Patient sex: M
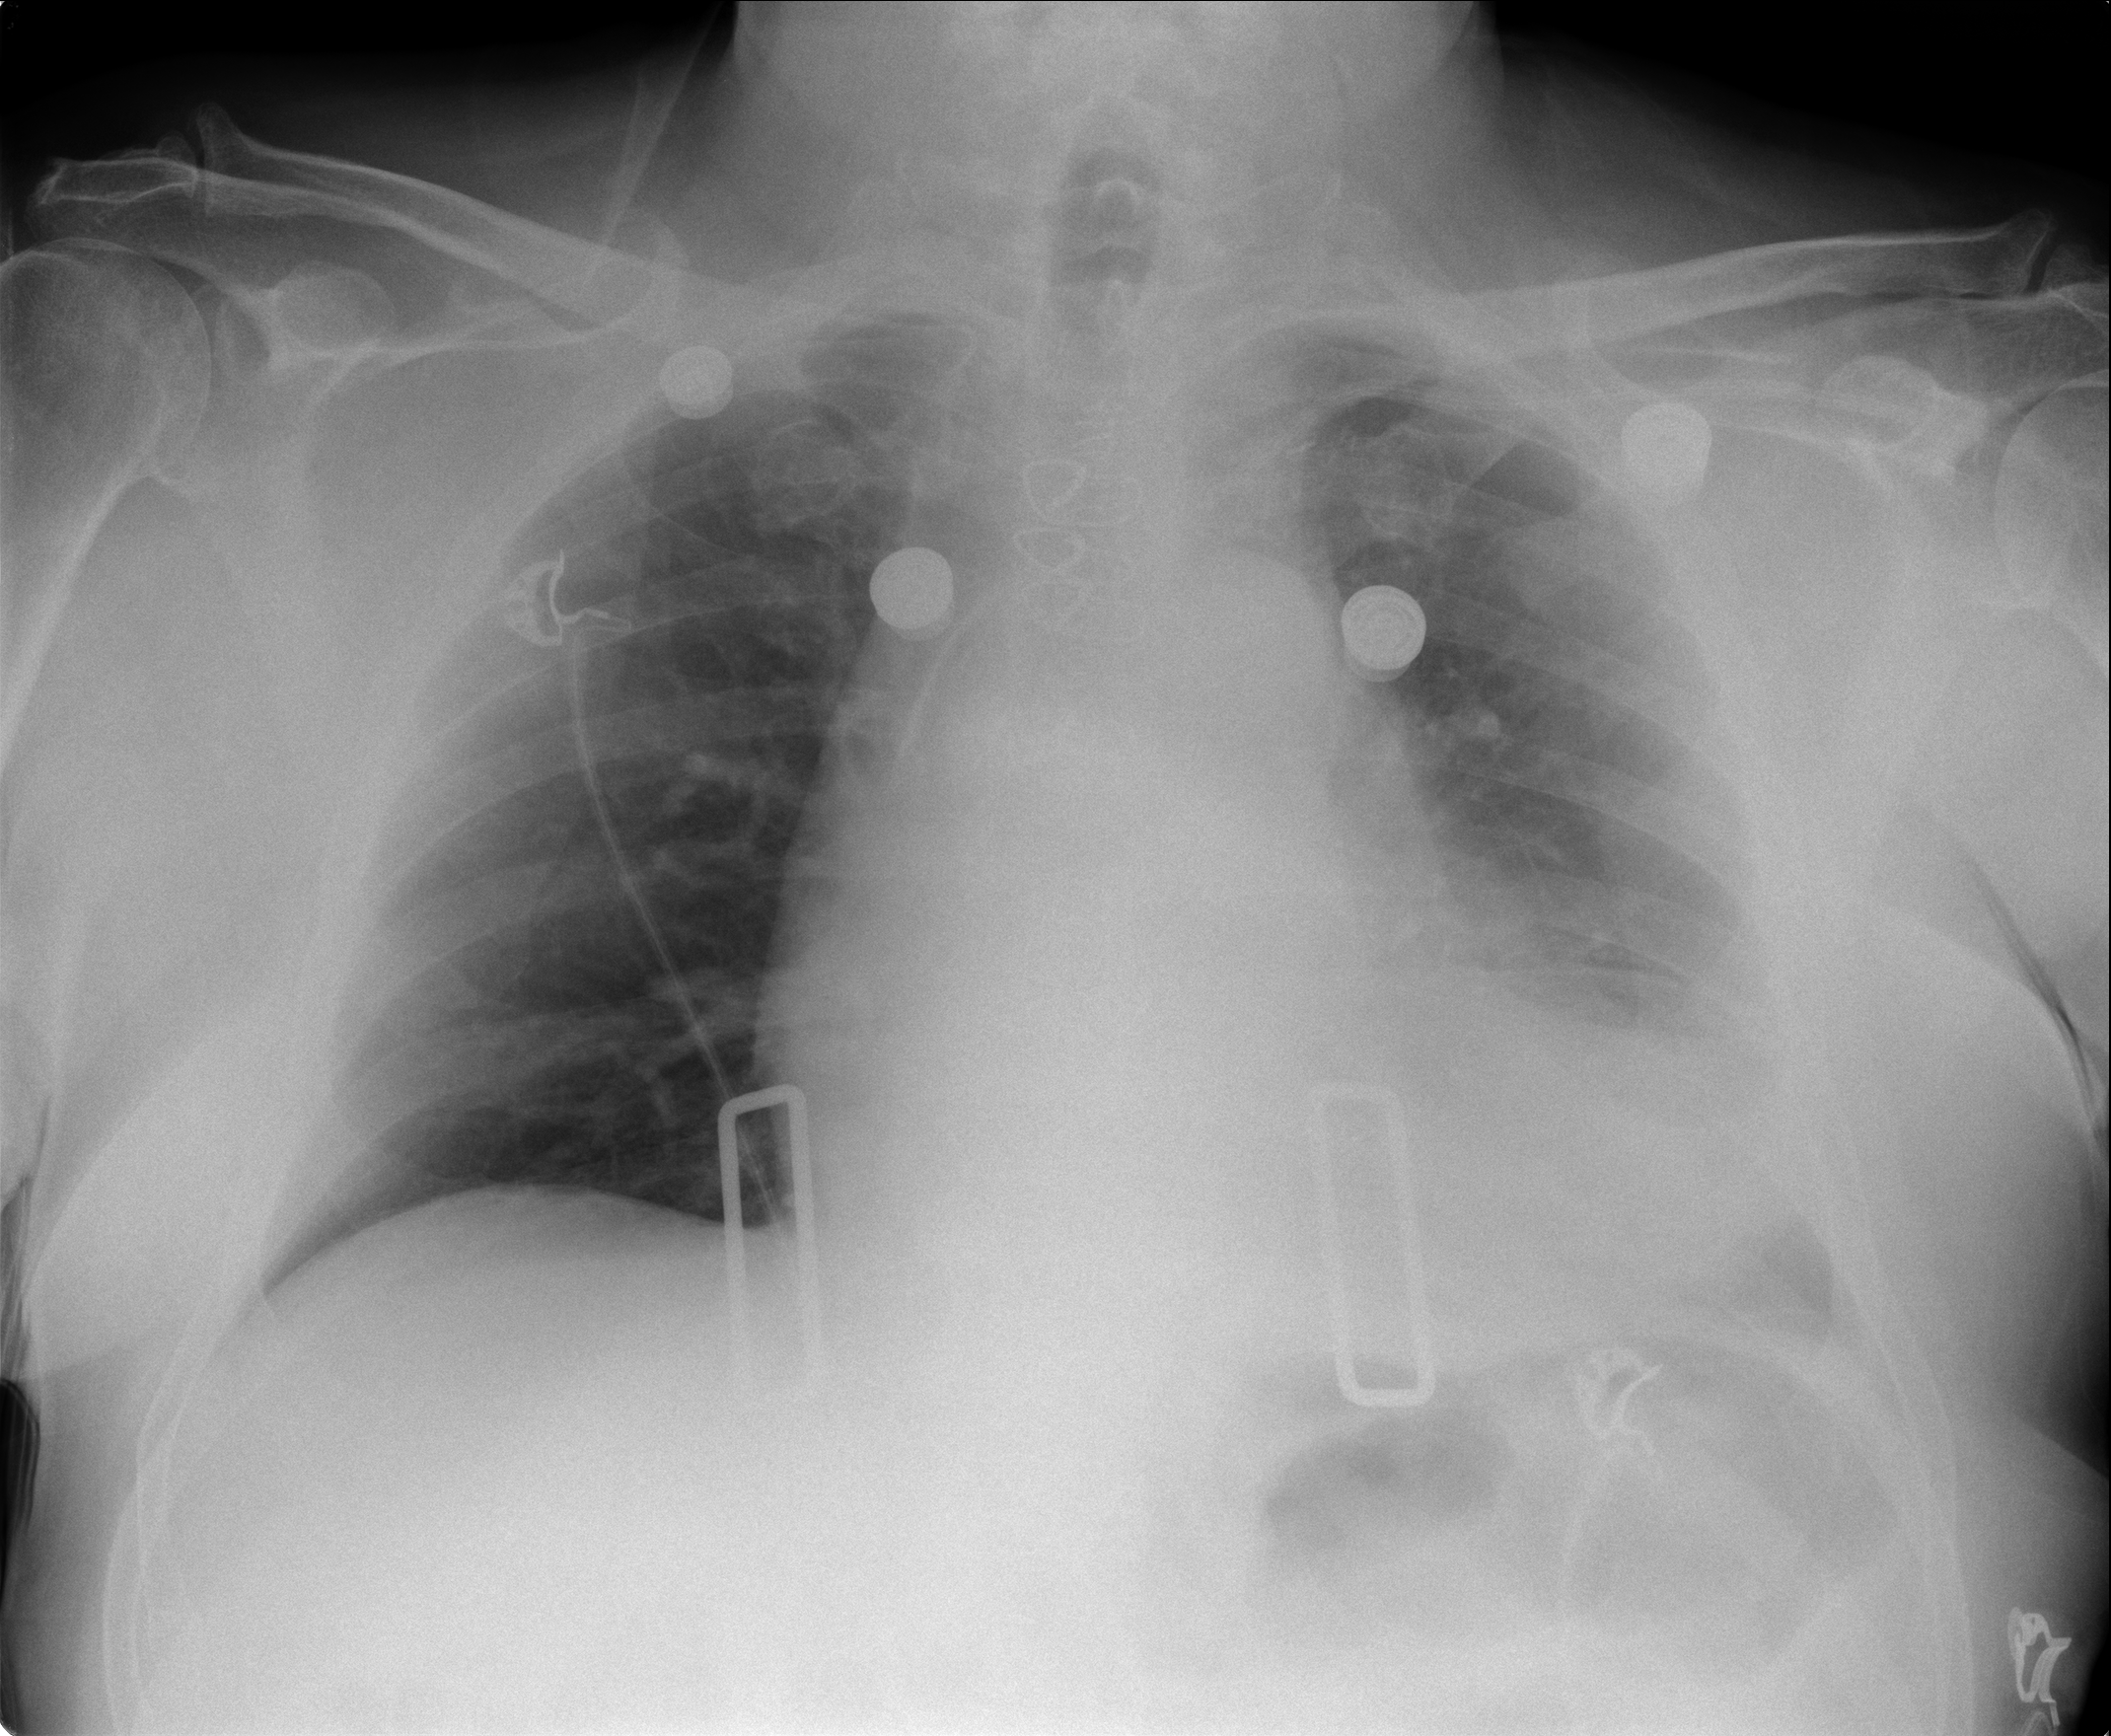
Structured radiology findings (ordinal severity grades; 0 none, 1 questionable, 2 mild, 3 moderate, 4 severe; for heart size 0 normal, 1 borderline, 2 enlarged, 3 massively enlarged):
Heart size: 2
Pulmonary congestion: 0
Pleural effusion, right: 0
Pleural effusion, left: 1
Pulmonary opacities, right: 0
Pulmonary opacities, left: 0
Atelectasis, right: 0
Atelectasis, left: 2